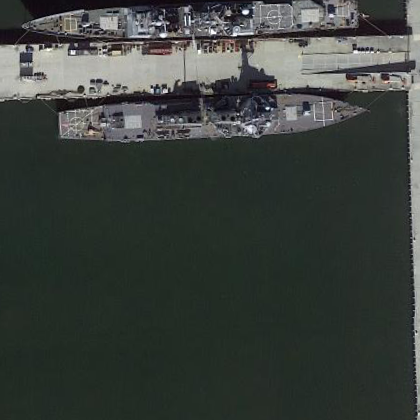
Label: destroyer